Question: The first row of my UITableViews are all blank, even though my NSLog's in function tableView .. cellForRowAtIndexPath, shows that row 0, 1, 2, ... are call call and initialized.
I make four UITableViews side-by-side, each with 40 rows. NSLog's show that the function with cellForRowAtIndexPath is called for all 40 rows, but each display row 0 is empty. Displayed row 1 contains the cell that I expect at row 0, row 2 contains the one for row 1, etc.
Here's the code that creates the UITableView data structure, and the function cellForRowAtIndexPath which builds its cells.
Here's the array of four UITableViews at the .m file scope level (at its beginning):
'''
UITableView* channel_tableView[ TOTAL_TX_CHANNELS ];
'''
And here's where the UITableViews are create in the function viewDidLayoutSubviews:
'''
for( int channel=0; channel < TOTAL_TX_CHANNELS; ++channel )
{
// Create channel_tableView:
CGRect tableFrame = CGRectMake(x, y, width, height);
channel_tableView[ channel ] = [[UITableView alloc]initWithFrame:tableFrame style:UITableViewStylePlain];
channel_tableView[ channel ].rowHeight = channel_row_height;
channel_tableView[ channel ].sectionFooterHeight = 0;
channel_tableView[ channel ].sectionHeaderHeight = 0;
channel_tableView[ channel ].scrollEnabled = YES;
//new_channel_tableView.showsVerticalScrollIndicator = YES;
channel_tableView[ channel ].userInteractionEnabled = YES;
channel_tableView[ channel ].bounces = YES;
channel_tableView[ channel ].delegate = self;
channel_tableView[ channel ].dataSource = self;
// channel_tableView[ channel ].autoresizingMask = UIViewAutoresizingFlexibleHeight|UIViewAutoresizingFlexibleWidth;
[channel_tableView[ channel ] reloadData]; // display channel's TableView
[[self view] addSubview: channel_tableView[ channel ]];
}
'''
And here's the function that creates all the cells:
'''
- (UITableViewCell *)tableView:(UITableView *)tableView cellForRowAtIndexPath:(NSIndexPath *)indexPath
{
NSLog( @"cellForRowAtIndexPath");
NSLog( @" %d = row", indexPath.row );
UITextView* test_textView;
UITextView* test_2nd_textView;
UITextView* test_3rd_textView;
// Determine which channel_tableView:
int channel;
for( channel = 0; channel < TOTAL_TX_CHANNELS; ++channel )
{
if( tableView == channel_tableView[ channel ] )
break;
}
// channel = tableView's channel
NSLog( @" %d = channel", channel );
// DOCUMENTATION: Table View Programming Guide for iOS > Adding subviews to a cellis content view
// Give each cell a cell identifier unique to each channel tableView and unique to each row, so that each gets a unique data structure:
NSString *CellIdentifier = [NSString stringWithFormat:@"%d_%d",channel,indexPath.row];
//static NSString *CellIdentifier = @"Cell";
UITableViewCell *cell = [tableView dequeueReusableCellWithIdentifier:CellIdentifier];
// if nil: cell(chan, row) has not been created before. <>nil: cell = data structure previously initialized
if (cell == nil)
{
NSLog( @" cell nil");
cell = [[UITableViewCell alloc] initWithStyle:UITableViewCellStyleDefault reuseIdentifier: CellIdentifier];
/* Though it's UITableViewCellStyleDefault, the three defaults (image, label, detail label) are nil
if not set. */
}
// Add UITextView for channel pipe to cell:
int pipe_width = 20;
int w = pipe_width;
int x = channel_tableView_width/2 - pipe_width/2;
int h = channel_row_height;
int y = 0;
test_textView = [[UITextView alloc] initWithFrame:CGRectMake (x,y, w,h)] ;
[test_textView setFont:[UIFont boldSystemFontOfSize:8.0]];
[test_textView setEditable:NO];
[test_textView setTextAlignment:NSTextAlignmentCenter];
// Round the corners and set border color
if(channel == power_channel )
[test_textView setBackgroundColor:[UIColor greenColor]];
else
[test_textView setBackgroundColor:[UIColor whiteColor]];
[[test_textView layer] setBorderColor:[[UIColor blackColor] CGColor]];
[[test_textView layer] setBorderWidth:1];
//[[test_textView layer] setCornerRadius:15];
[test_textView setClipsToBounds: YES];
// Add UITextView for PWR RX to cell:
int PWR_RX_width = channel_tableView_width/2;
y = y + h ;
w = PWR_RX_width;
x = channel_tableView_width/2 - PWR_RX_width/2;
h = 20;
test_2nd_textView = [[UITextView alloc] initWithFrame:CGRectMake (x,y, w,h)];
[test_2nd_textView setFont:[UIFont boldSystemFontOfSize:8.0]];
[test_2nd_textView setEditable:NO];
[test_2nd_textView setTextAlignment:NSTextAlignmentCenter];
// Round the corners and set border color
[test_2nd_textView setBackgroundColor:[UIColor whiteColor]];
[[test_2nd_textView layer] setBorderColor:[[UIColor blackColor] CGColor]];
[[test_2nd_textView layer] setBorderWidth: 1];
//[[test_2nd_textView layer] setCornerRadius:15];
[test_2nd_textView setClipsToBounds: YES];
// Add UITextView for device to cell:
int device_width = channel_tableView_width/2;
y = y + h-3;
w = device_width;
x = channel_tableView_width/2 - device_width/2;
h = 40;
test_3rd_textView = [[UITextView alloc] initWithFrame:CGRectMake (x,y, w,h)];
[test_3rd_textView setFont:[UIFont boldSystemFontOfSize:8.0]];
[test_3rd_textView setEditable:NO];
[test_3rd_textView setTextAlignment:NSTextAlignmentCenter];
// Round the corners and set border color
[test_3rd_textView setBackgroundColor:[UIColor whiteColor]];
[[test_3rd_textView layer] setBorderColor:[[UIColor blackColor] CGColor]];
[[test_3rd_textView layer] setBorderWidth: 1];
//[[test_3rd_textView layer] setCornerRadius:15];
[test_3rd_textView setClipsToBounds: YES];
/*
test_textView.tag = TEST_TEXTVIEW_TAG;
test_2nd_textView.tag = TEST_2ND_TEXTVIEW_TAG;
test_3rd_textView.tag = TEST_3RD_TEXTVIEW_TAG;
test_textView = (UITextView*)[cell.contentView viewWithTag: TEST_TEXTVIEW_TAG];
test_2nd_textView = (UITextView*)[cell.contentView viewWithTag: TEST_2ND_TEXTVIEW_TAG];
test_3rd_textView = (UITextView*)[cell.contentView viewWithTag: TEST_3RD_TEXTVIEW_TAG];
*/
//[test_textView setText: [NSString stringWithFormat: @"pipe-%d", indexPath.row ]];
[test_2nd_textView setText: [NSString stringWithFormat: @"PWR RX %d", indexPath.row + 1 ]];
[test_3rd_textView setText: [NSString stringWithFormat: @"device %d", indexPath.row + 1 ]];
// Add created UI objects to cell[ indexPath.row ]:
[cell.contentView addSubview:test_textView ];
[cell.contentView addSubview:test_2nd_textView ];
[cell.contentView addSubview:test_3rd_textView ];
return cell;
}
'''
SCREENSHOT SHOWING BLANK ROW-0 ..............................

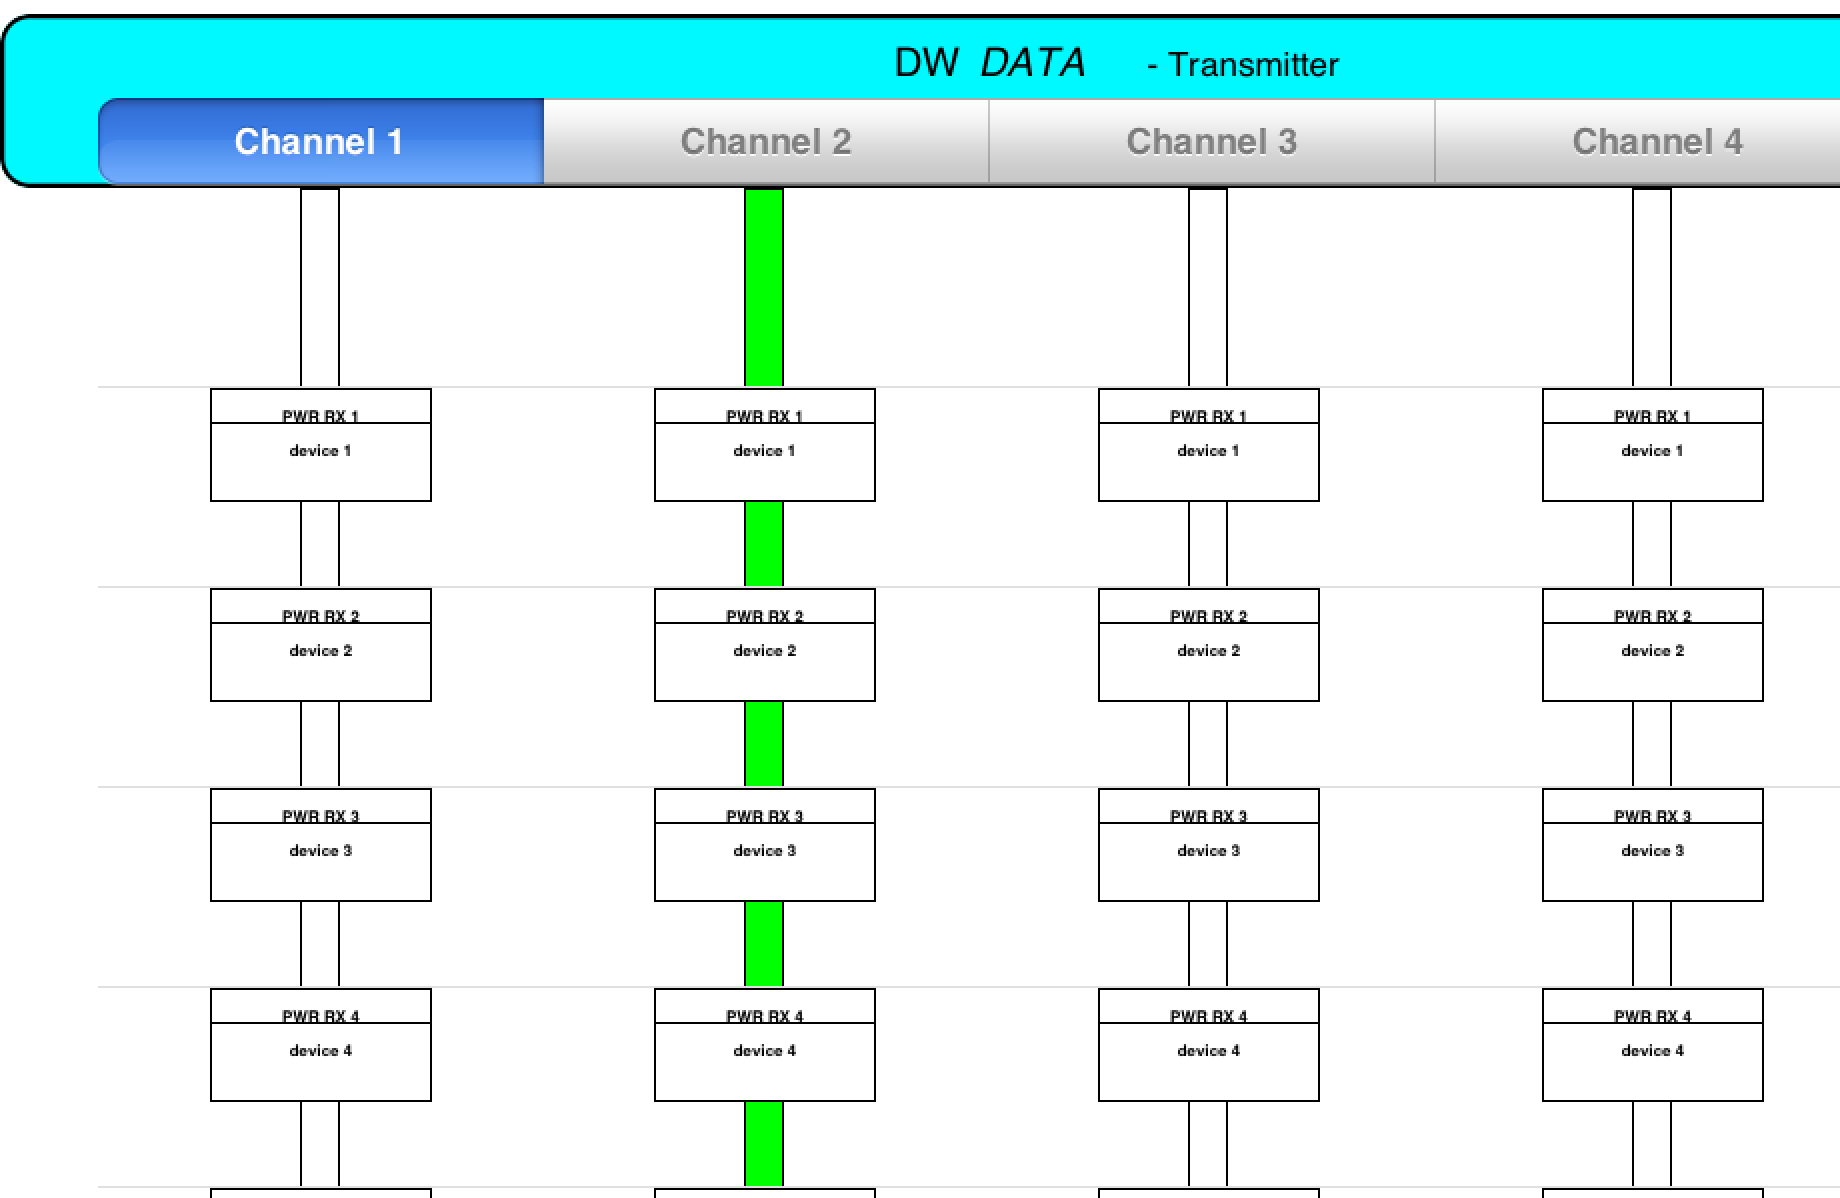
Answer: Your 'test_2nd_textView' and 'test_3rd_textView' are being drawn outside the first table cell (which is not clipping), because you're initializing them with a frame with the 'y>=cell_height'. For 'test_textView', 'y=0, h=cell_height'. For 'test_2nd_textView', 'y=cell_height' and 'h=20', hence 'test_2nd_textView' is drawn at the top of the second cell.